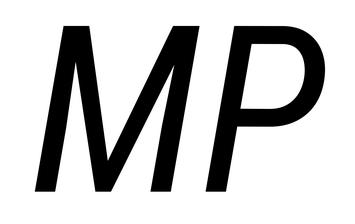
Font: Roboto-Italic_Condensed_Italic